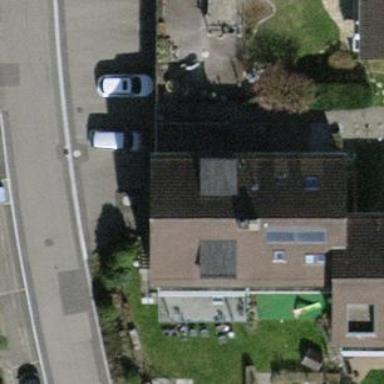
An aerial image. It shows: Building with tile roof.